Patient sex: F
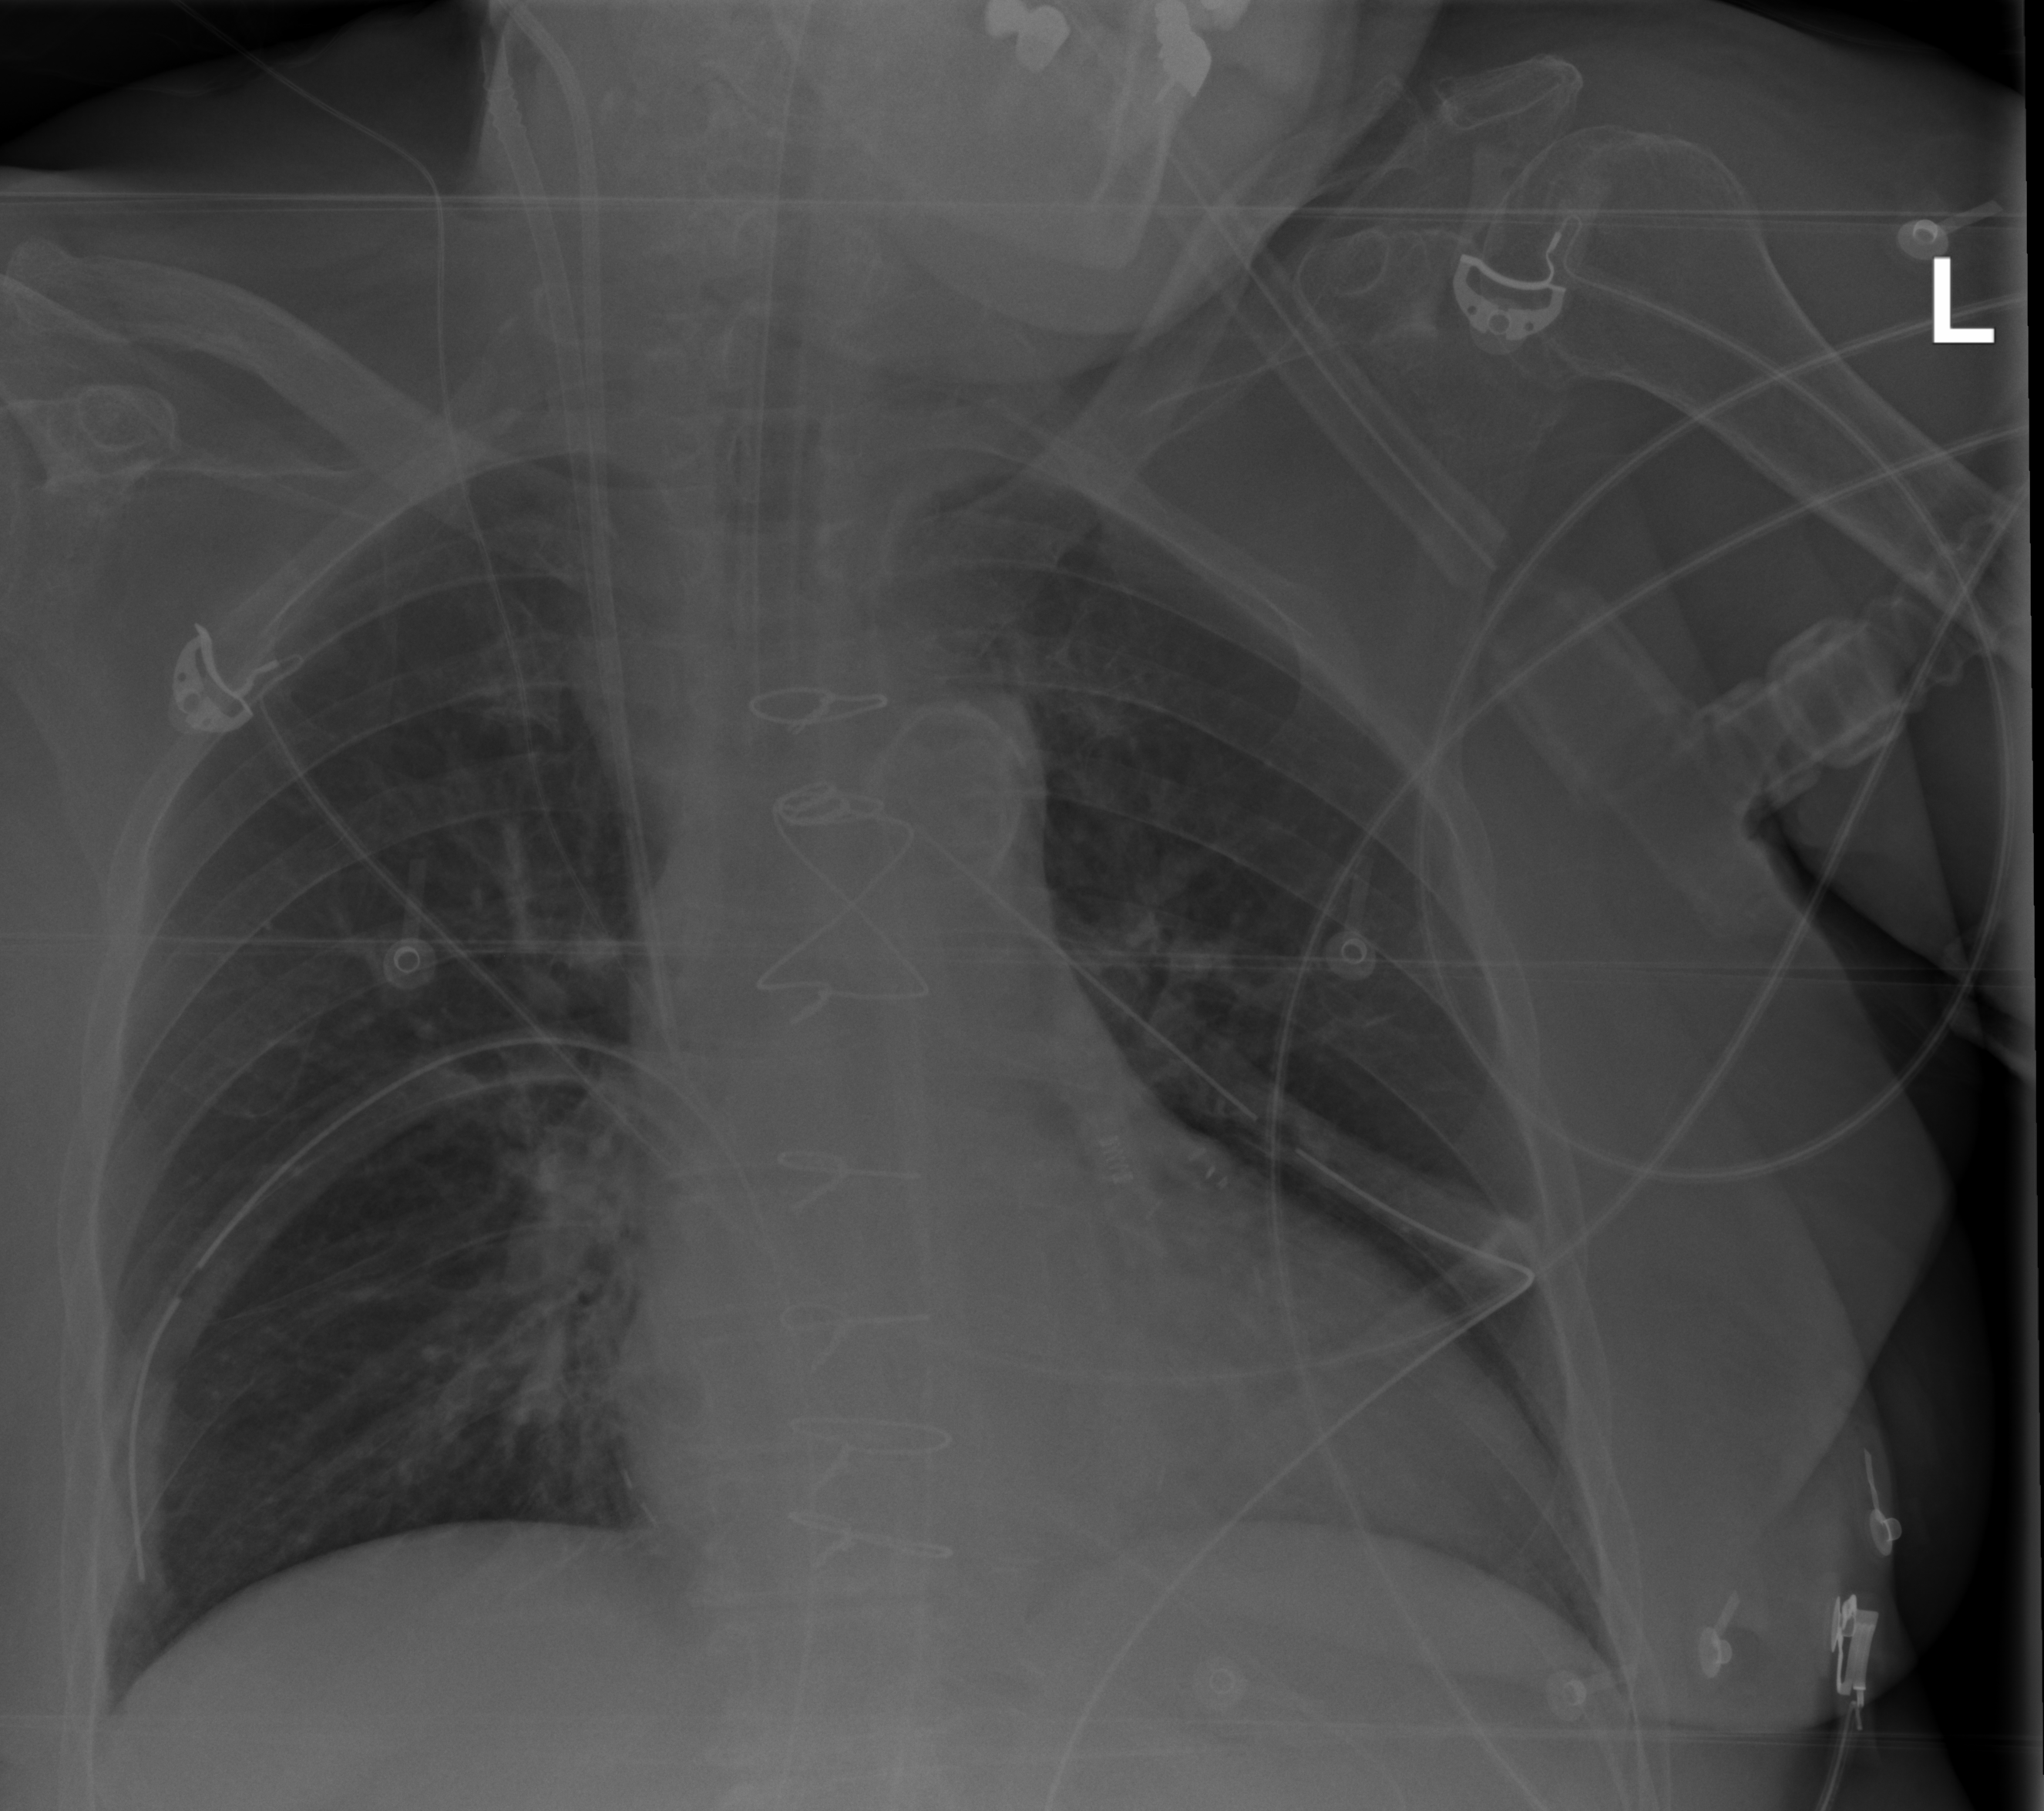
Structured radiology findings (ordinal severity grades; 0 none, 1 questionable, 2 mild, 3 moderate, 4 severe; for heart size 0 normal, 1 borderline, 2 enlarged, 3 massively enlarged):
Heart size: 2
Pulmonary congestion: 0
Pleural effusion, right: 0
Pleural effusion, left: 0
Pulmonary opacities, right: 0
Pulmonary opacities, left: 0
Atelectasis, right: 0
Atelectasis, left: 0